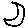
Label: moon